Question: I am trying to have a list of large (256x256) icons in a listview similar to vista explorer windows, but the winforms' listview control doesn't look like vista's listview.
Before I dig into WPF, can someone tell me if WPF listview can do this?
Basically I get this (solid blue selection):

instead of this (semi transparent blue selection):
<URL>
Can I even achieve this using WinForms?
Btw I use Windows 7.
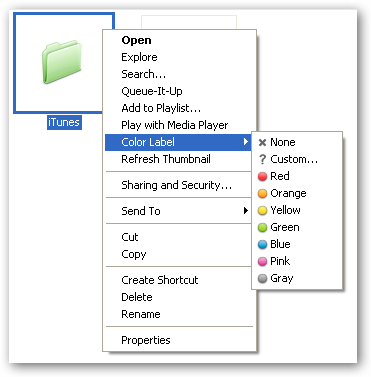
Answer: Not sure about WPF, but in WinForms you must apply 'explorer' theme to your list view to achieve Explorer-like UI.
'''
[DllImport("uxtheme.dll")]
public extern static int SetWindowTheme(
IntPtr hWnd,
[MarshalAs(UnmanagedType.LPWStr)] string pszSubAppName,
[MarshalAs(UnmanagedType.LPWStr)] string pszSubIdList);
SetWindowTheme(listView.Handle, "explorer", null);
'''